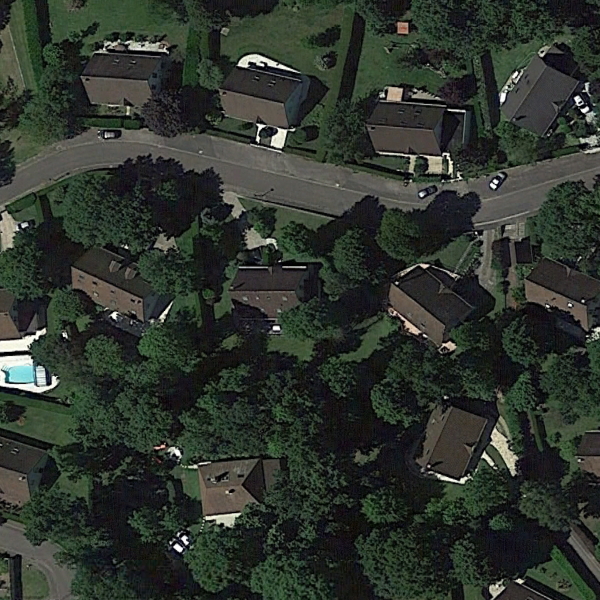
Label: MediumResidential